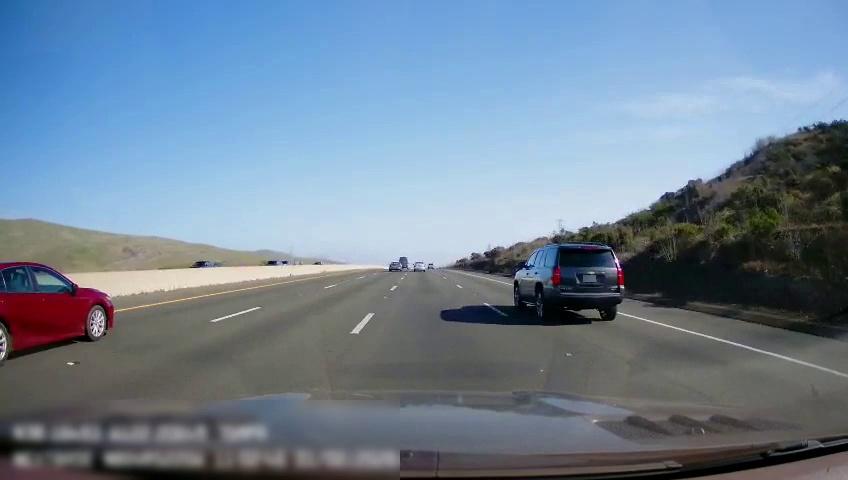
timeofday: Day
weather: Sunny
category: Drivable Space
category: Vehicles | Truck
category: Vehicles | Car
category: Vehicles | SUV
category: Vehicles | Car
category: Vehicles | Van
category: Vehicles | Car
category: Vehicles | Car
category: Lanes | Alternate Lane
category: Lanes | Alternate Lane
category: Lanes | Alternate Lane
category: Lanes | Current Lane
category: Lanes | Alternate Lane